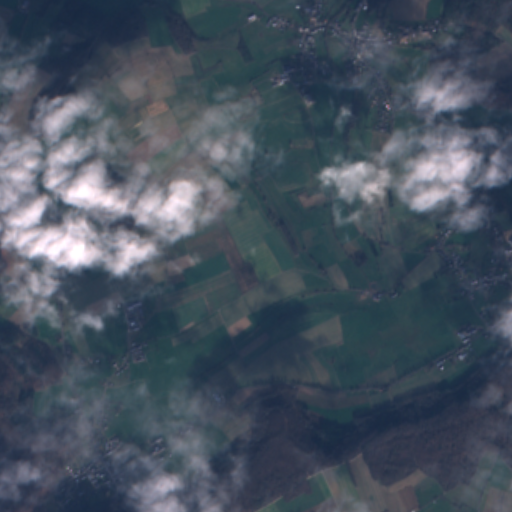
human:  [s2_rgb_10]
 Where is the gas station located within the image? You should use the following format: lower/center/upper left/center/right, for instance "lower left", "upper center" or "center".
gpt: The gas station is located in the lower left of the image.
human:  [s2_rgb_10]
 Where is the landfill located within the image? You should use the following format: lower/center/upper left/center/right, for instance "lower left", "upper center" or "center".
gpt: The landfill is located in the upper right of the image.
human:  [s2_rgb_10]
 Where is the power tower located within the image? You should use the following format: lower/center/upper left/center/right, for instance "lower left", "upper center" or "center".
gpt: The power tower is located in the upper center of the image.
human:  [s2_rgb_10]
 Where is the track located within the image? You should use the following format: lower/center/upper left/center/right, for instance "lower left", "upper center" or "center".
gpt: There is no track in the image.